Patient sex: M
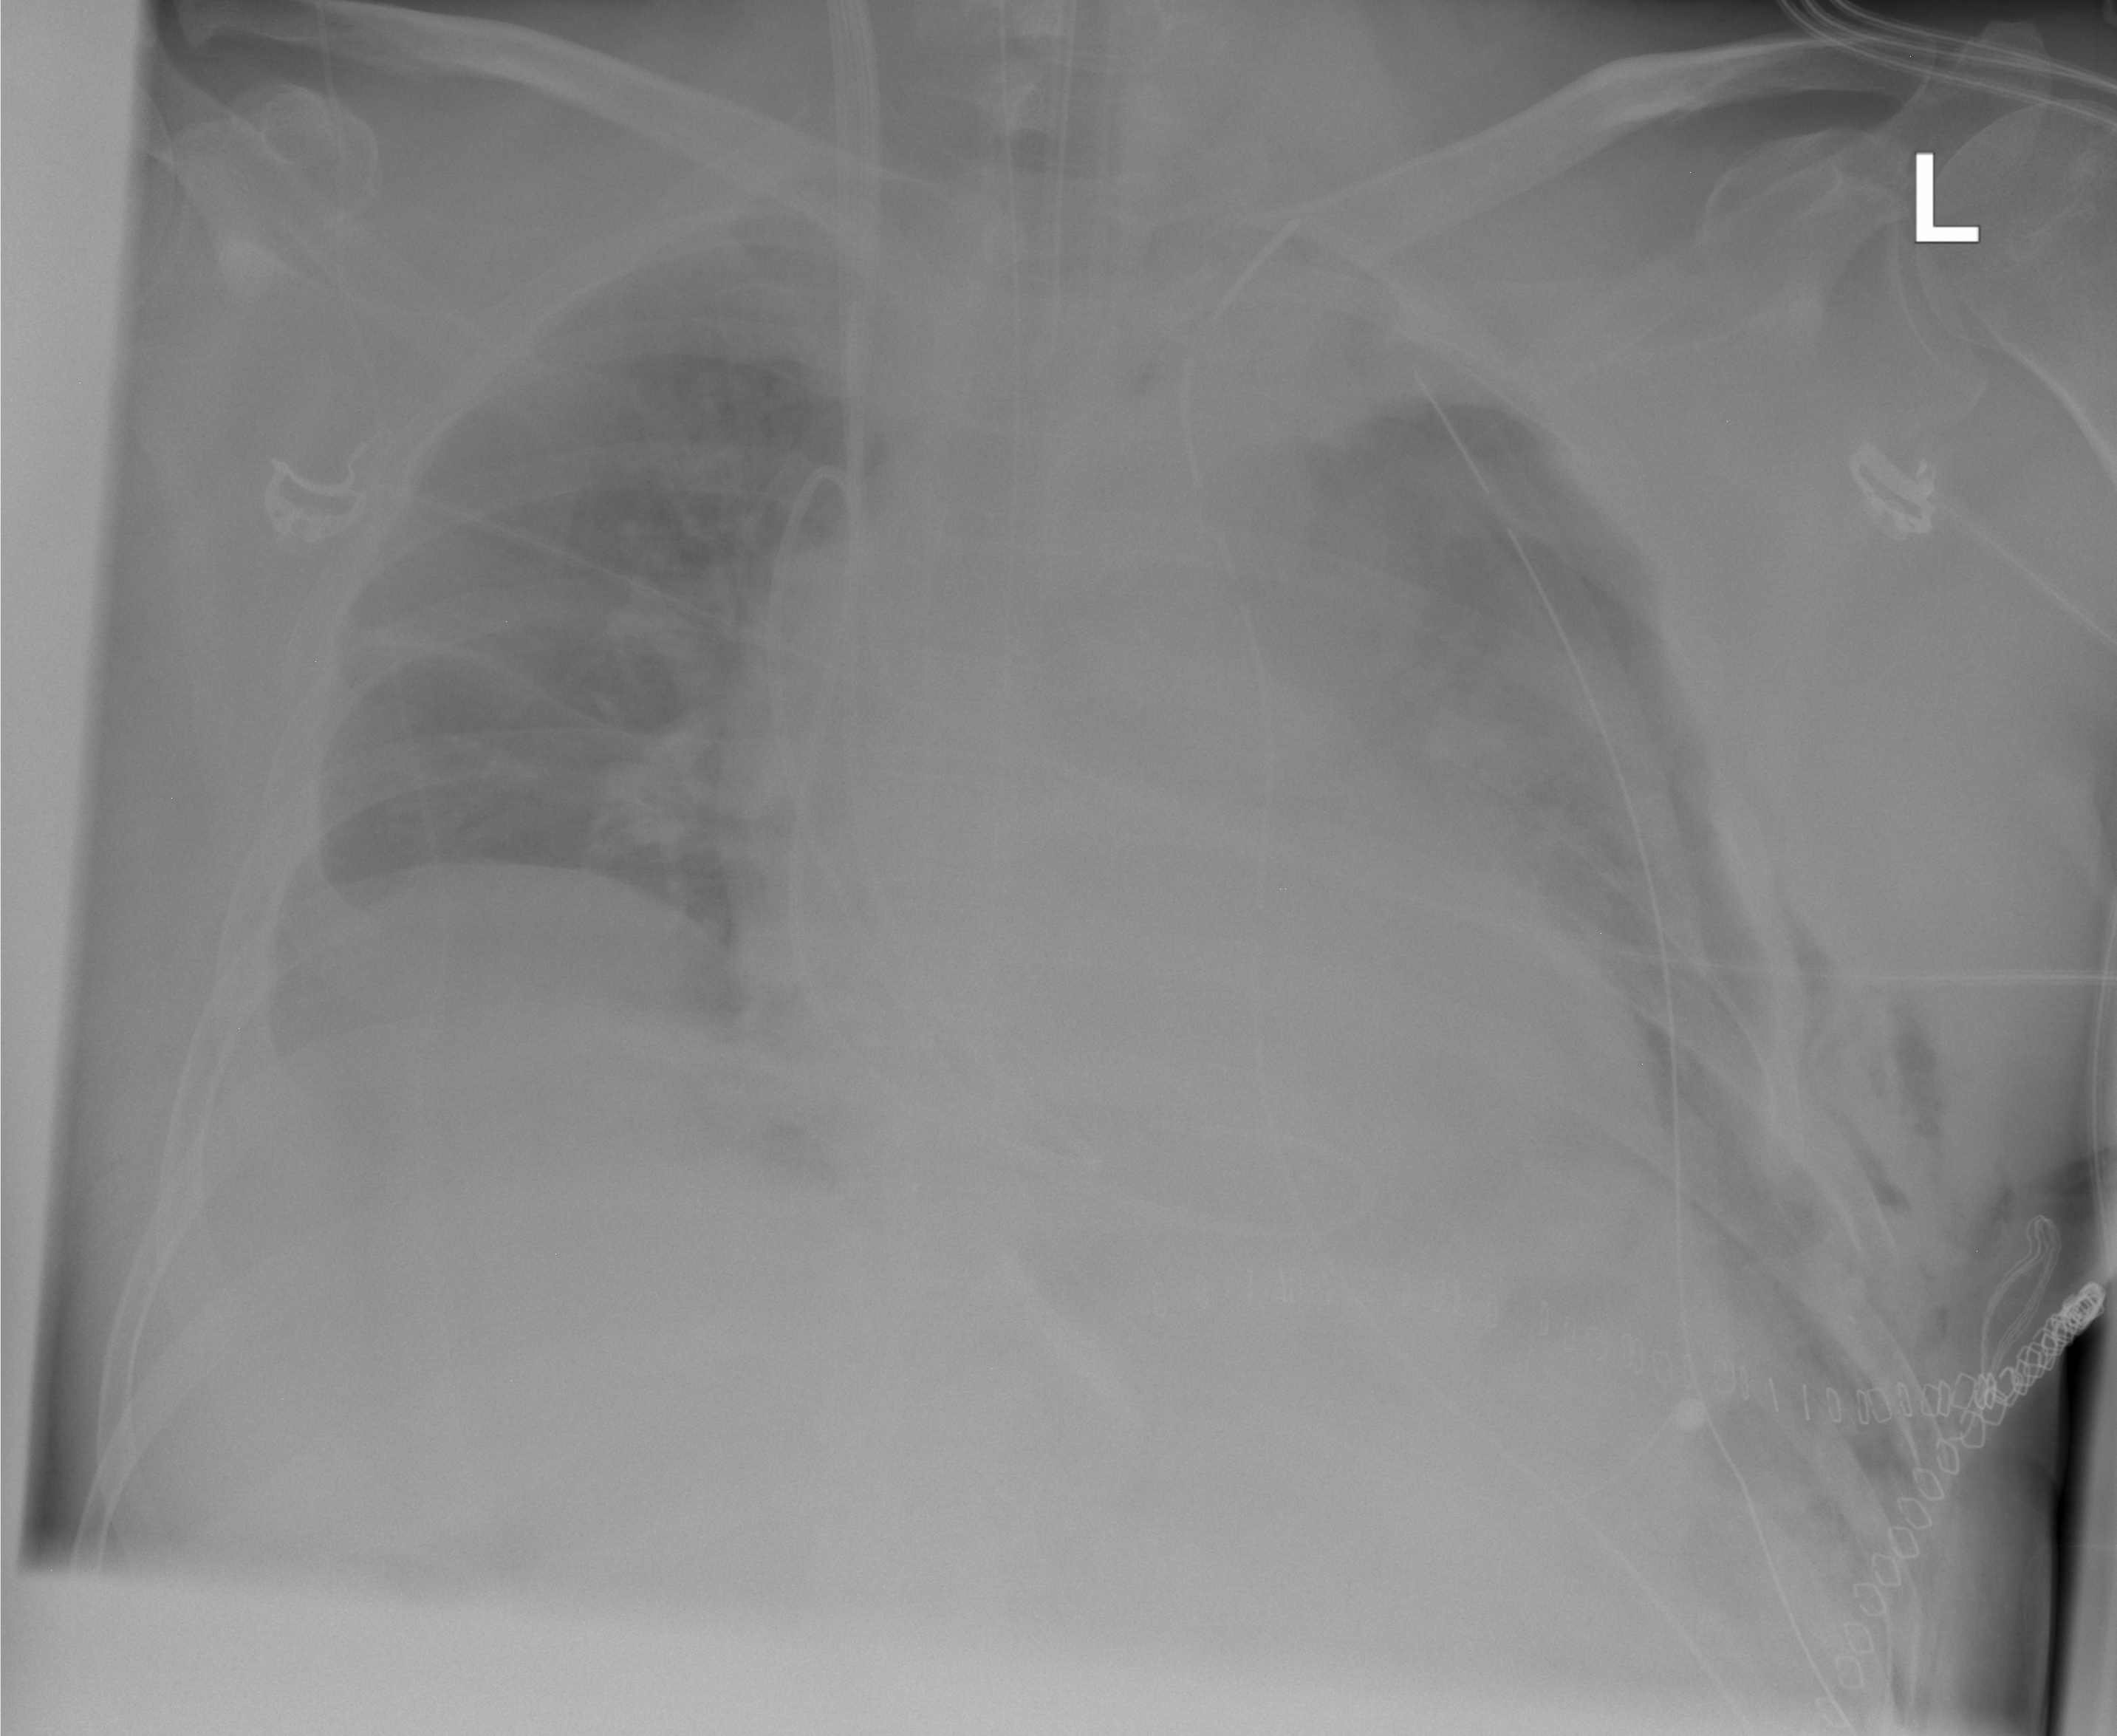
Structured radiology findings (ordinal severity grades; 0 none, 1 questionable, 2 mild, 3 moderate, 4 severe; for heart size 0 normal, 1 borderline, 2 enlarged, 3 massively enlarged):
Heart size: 2
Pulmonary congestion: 2
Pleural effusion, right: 0
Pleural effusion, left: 0
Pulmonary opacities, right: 0
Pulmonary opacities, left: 0
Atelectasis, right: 0
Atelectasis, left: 0